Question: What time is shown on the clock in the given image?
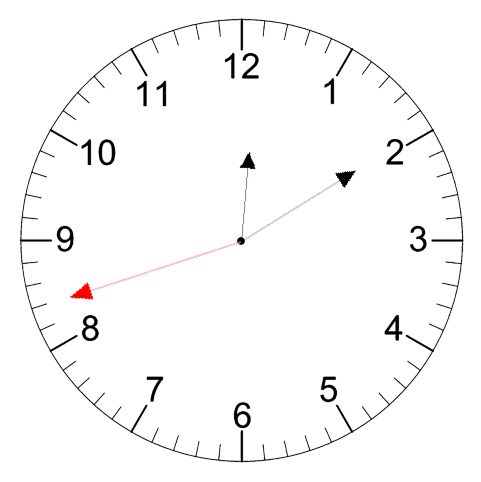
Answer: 12:09:42